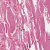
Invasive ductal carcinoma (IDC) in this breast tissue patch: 0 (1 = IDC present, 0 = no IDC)